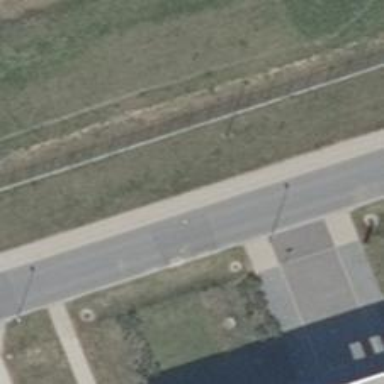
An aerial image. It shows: Asphalt service road with sidewalk on the left.